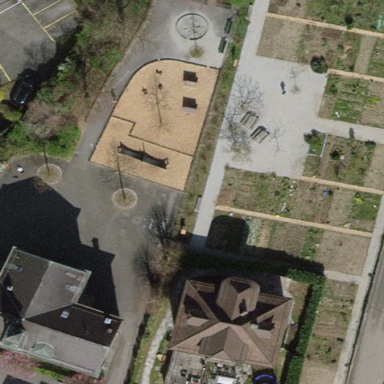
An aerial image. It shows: Playground area for leisure activities on the land.